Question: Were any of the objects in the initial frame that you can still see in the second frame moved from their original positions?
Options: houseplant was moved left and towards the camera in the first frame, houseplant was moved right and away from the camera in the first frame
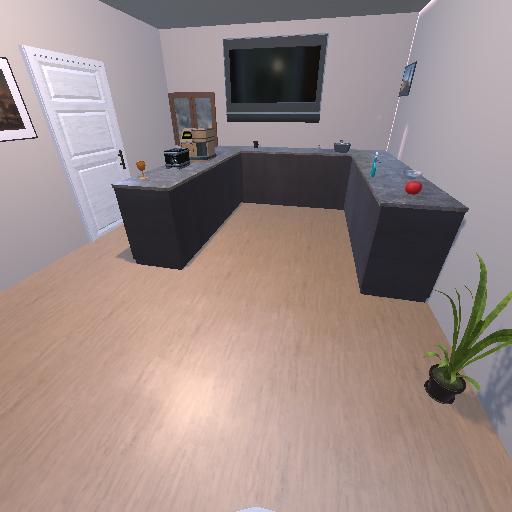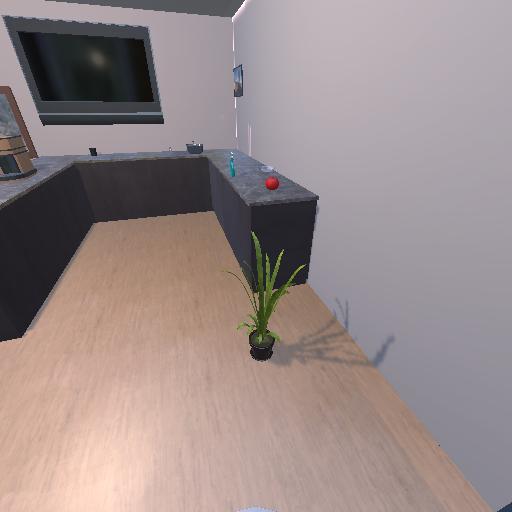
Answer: houseplant was moved left and towards the camera in the first frame